Interaction volume radius: 10 \u00c5
Interaction volume height: 25 \u00c5
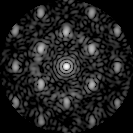
Disorder parameter: 0.4518